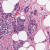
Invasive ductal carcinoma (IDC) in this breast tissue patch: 1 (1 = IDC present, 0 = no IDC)